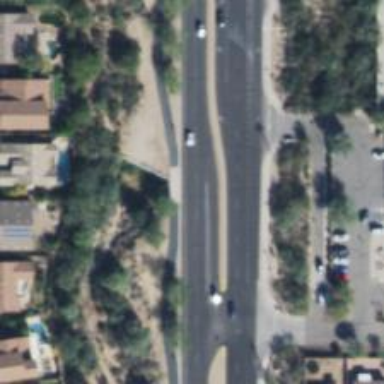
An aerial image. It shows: Primary road with asphalt surface.